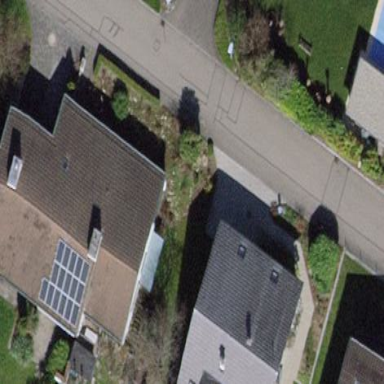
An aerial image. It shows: Simple and straightforward house.